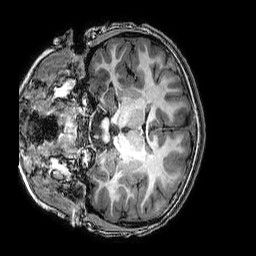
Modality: T1w
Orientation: coronal
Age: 6
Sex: male
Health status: healthy